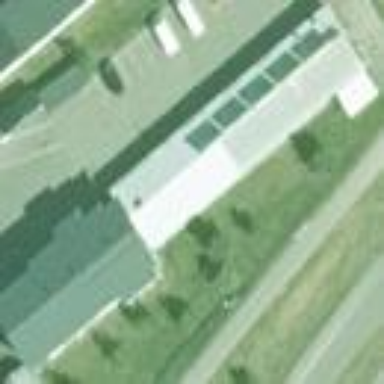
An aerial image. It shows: Retail building.